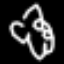
Label: squiggle